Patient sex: F
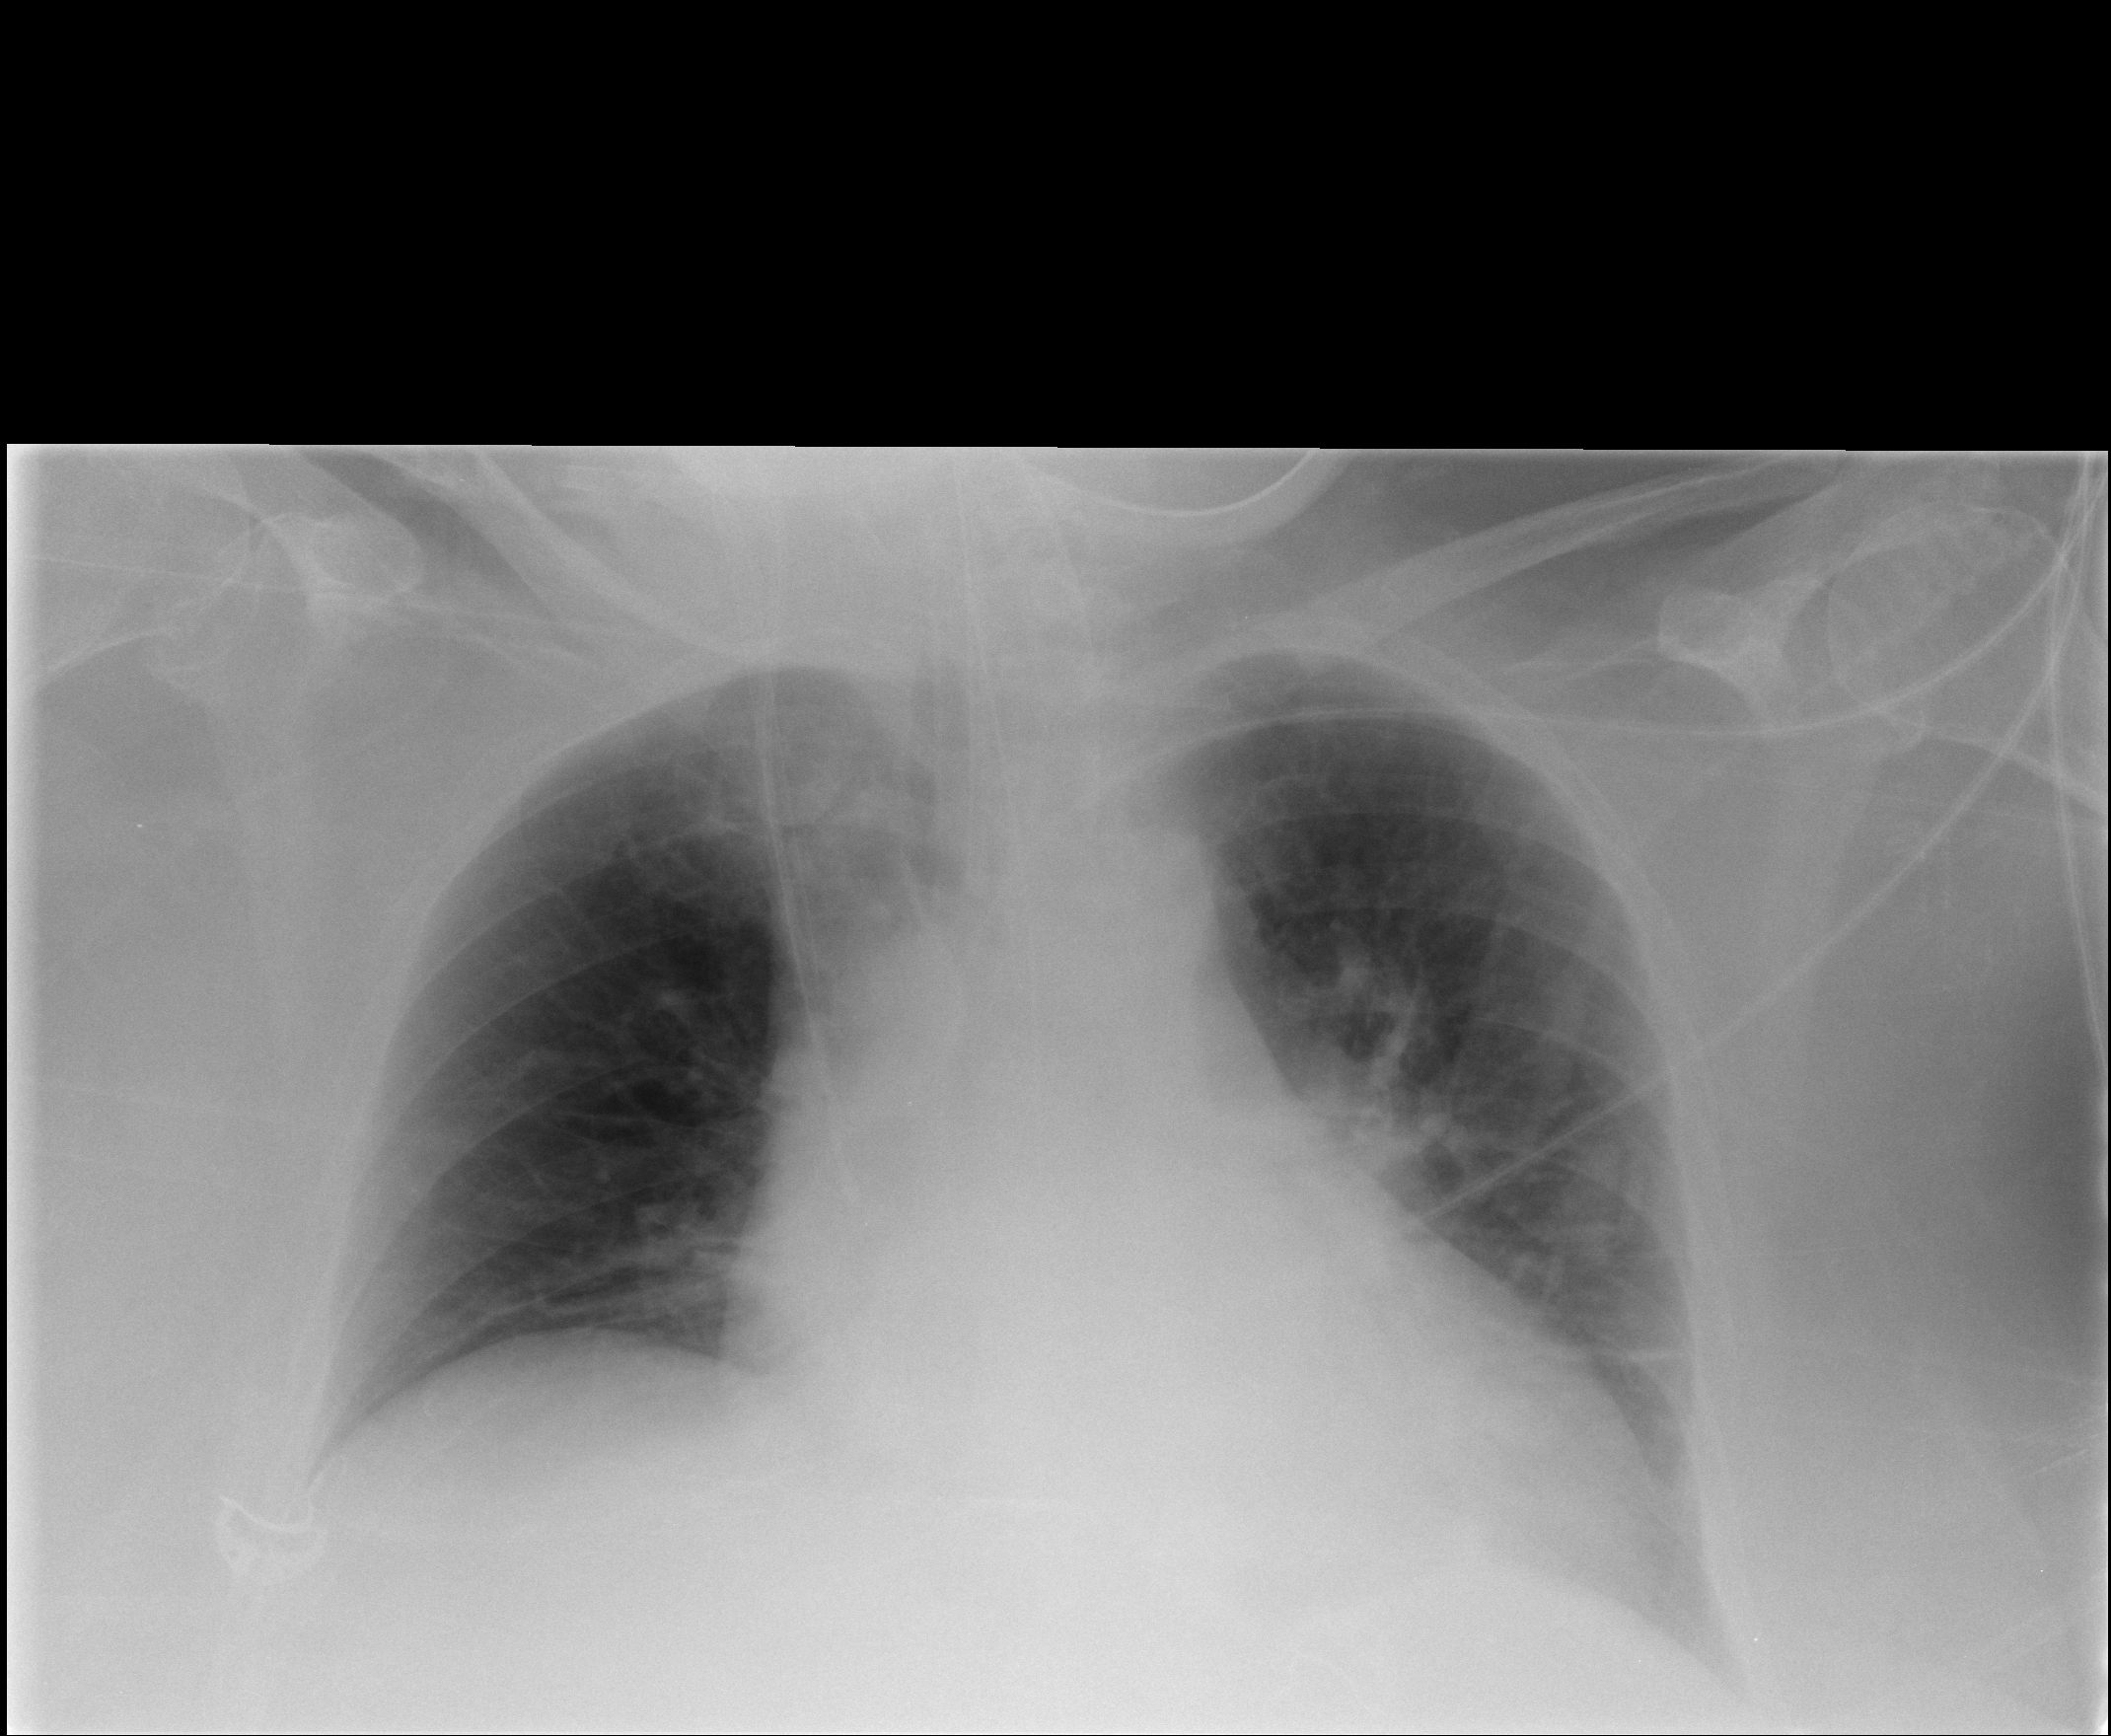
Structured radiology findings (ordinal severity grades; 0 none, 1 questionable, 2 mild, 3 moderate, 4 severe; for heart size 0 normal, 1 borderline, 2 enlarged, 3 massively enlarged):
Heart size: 2
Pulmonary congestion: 0
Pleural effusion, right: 0
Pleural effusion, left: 0
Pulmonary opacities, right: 0
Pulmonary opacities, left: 0
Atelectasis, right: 0
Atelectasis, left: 2